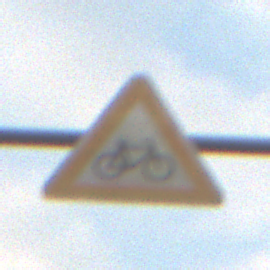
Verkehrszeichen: RadverkehrLinks
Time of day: MorningAfternoon
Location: Outdoor (Suburban)
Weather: Overcast
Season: NotSpecified
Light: Natural